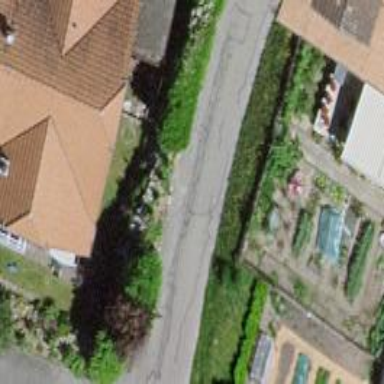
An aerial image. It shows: Hedge acting as barrier.